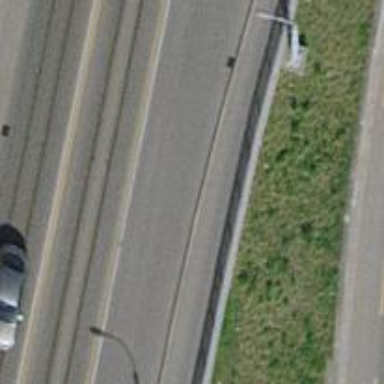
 and cycle track on the right side of the road."